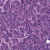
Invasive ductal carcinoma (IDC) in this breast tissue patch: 1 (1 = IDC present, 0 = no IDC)